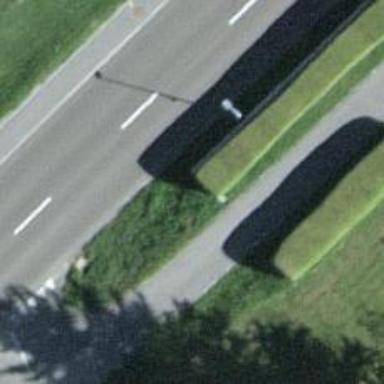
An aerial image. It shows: Retaining wall.